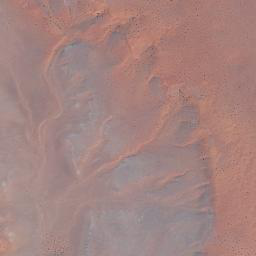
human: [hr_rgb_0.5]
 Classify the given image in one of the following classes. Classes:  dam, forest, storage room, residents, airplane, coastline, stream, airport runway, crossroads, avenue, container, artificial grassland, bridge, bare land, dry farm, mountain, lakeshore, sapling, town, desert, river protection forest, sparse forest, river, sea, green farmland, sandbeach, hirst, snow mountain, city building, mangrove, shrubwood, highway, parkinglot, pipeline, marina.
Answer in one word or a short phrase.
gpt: desert